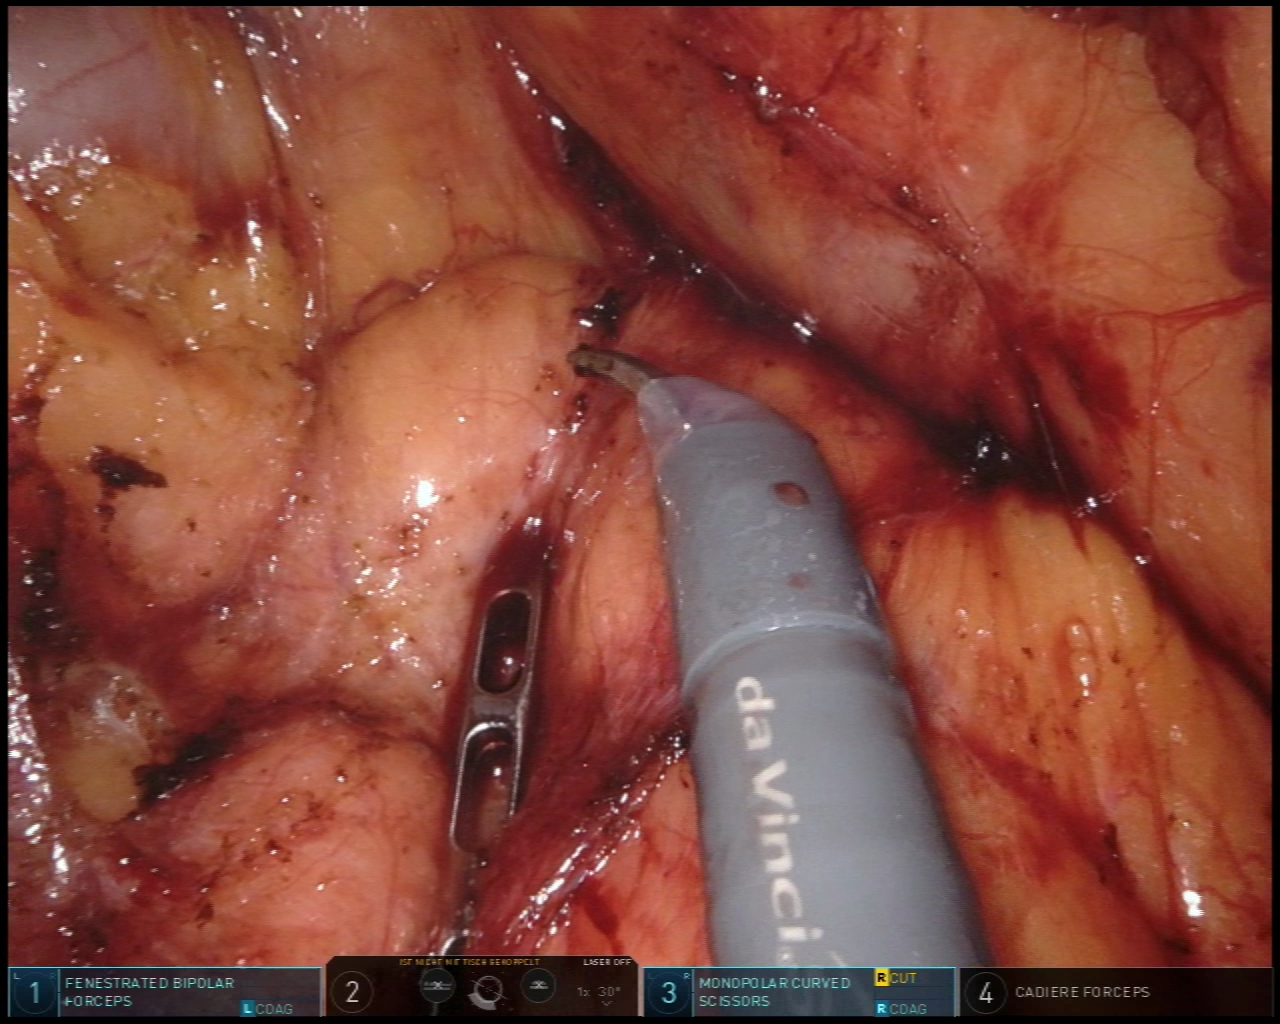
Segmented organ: stomach
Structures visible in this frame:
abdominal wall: no
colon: no
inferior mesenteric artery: no
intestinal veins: no
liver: no
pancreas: no
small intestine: no
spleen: no
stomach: yes
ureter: no
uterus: no
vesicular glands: no